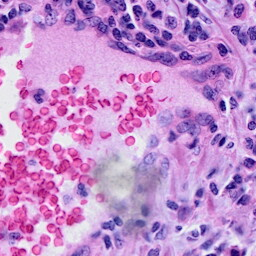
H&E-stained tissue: Cervix